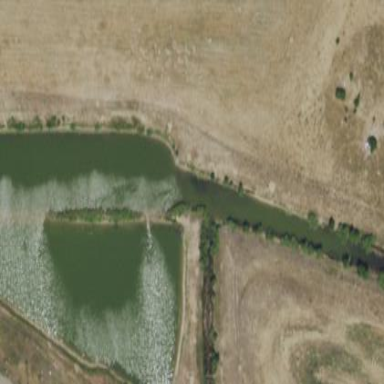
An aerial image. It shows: Basin with water.